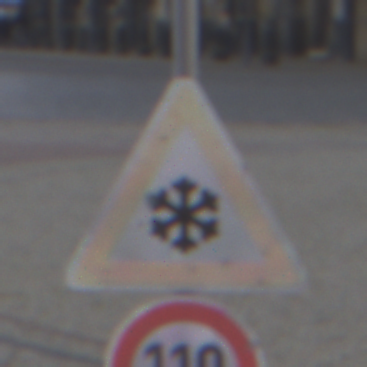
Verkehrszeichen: SchneeOderEisglaette
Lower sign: Geschwindigkeit110
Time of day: MorningAfternoon
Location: Outdoor (Urban)
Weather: PartlyCloudy
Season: NotSpecified
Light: Natural